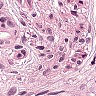
Metastatic tissue present: yes